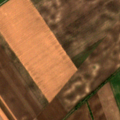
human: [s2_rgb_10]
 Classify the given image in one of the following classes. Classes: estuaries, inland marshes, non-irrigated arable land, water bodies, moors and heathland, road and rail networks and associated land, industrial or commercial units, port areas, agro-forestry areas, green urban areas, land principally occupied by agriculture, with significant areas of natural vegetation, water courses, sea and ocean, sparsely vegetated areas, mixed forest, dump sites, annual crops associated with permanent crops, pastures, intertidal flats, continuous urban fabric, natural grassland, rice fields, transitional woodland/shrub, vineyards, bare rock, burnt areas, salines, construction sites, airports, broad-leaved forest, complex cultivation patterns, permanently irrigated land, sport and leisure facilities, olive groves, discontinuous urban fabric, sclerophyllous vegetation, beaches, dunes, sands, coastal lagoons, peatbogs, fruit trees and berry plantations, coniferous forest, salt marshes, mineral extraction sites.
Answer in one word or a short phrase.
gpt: non-irrigated arable land